Question: I need to get the count of values for a specific key in dictionary.
'len(synonyms[word])' just gives me the length of the word I have added to the dictionary and not the value count for the key.
This is my attempt:
'''
synonyms = {}
while True:
command = input()
if command == "add":
first_word = input()
second_word = input()
synonyms[second_word] = first_word
synonyms[first_word] = second_word
elif command == "count":
word = input()
print(len(synonyms[word]))
'''
Output:

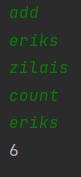
Answer: From what I understand, you want to build a dictionary that maps words to lists of words. But that's not what your current code is doing. Instead, your current code is building a dictionary that maps words to words. The problem is on that line:
'''
synonyms[second_word] = first_word
'''
On that line, if there is already an entry for 'second_word', then this entry is erased and replaced with 'first_word'. That means that all previous synonyms are lost, and only the last synonym is kept.
Instead, you should explicitly use lists and '.append'. Here are two ways to fix the line 'synonyms[second_word] = first_word':
'''
# FIRST WAY
if second_word not in synonyms:
synonyms[second_word] = [first_word] # create new list with one element
else:
synonyms[second_word].append(first_word) # add one element to existing list
# SECOND WAY
synonyms.setdefault(second_word, []).append(first_word) # create new empty list if necessary, and add one element to the list
'''
Finally we get the following code. I chose to use the second way, because it's shorter. But the two ways are equivalent and only a matter of personal taste.
'''
synonyms = {}
while True:
command = input().strip()
if command == "add":
first_word = input().strip()
second_word = input().strip()
synonyms.setdefault(second_word, []).append(first_word)
synonyms.setdefault(first_word, []).append(second_word)
elif command == "count":
word = input().strip()
print(len(synonyms[word]))
'''
Two small notes I'd like to add:
- '.setdefault''dict''collections.defaultdict''dict'<URL>'